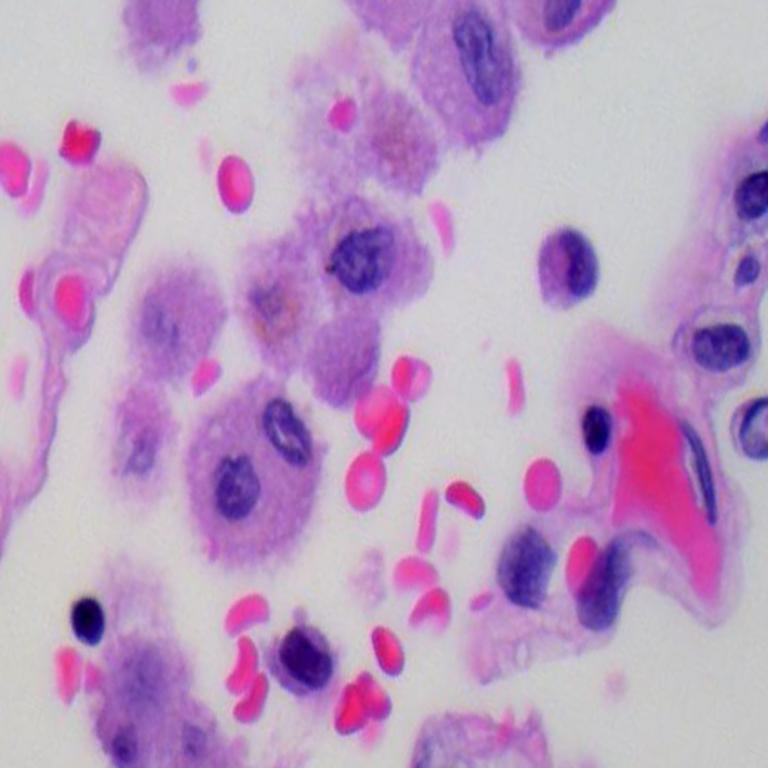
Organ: lung
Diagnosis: benign